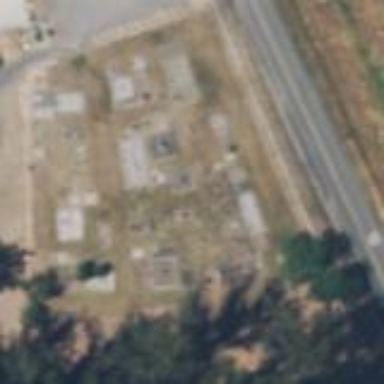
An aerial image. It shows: Graveyard.